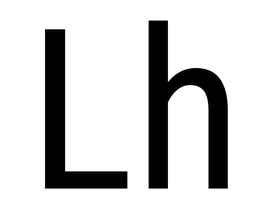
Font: Roboto_Condensed_Regular